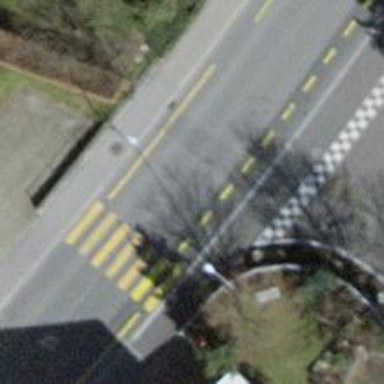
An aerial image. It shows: Marked crossing with zebra stripes on the road.